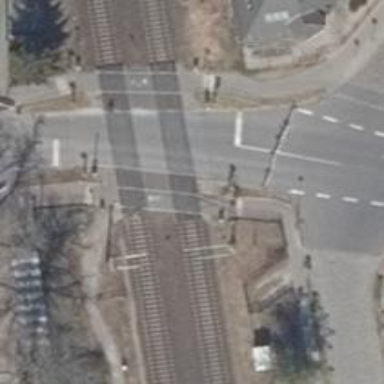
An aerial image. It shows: Railway crossing with lights and full barriers.